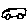
Label: car